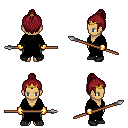
a pixel art fantasy rpg character, female body template, human, tanned skin, black robe, teal pants, brunette short topknot hairstyle, gold tiara, gold gloves, black shoes, spear, four views (front, back, left, right), 2x2 character sprite sheet, small pixel art, hard edges, no anti-aliasing